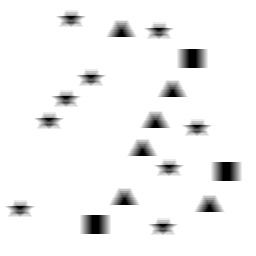
Squares: 3
Triangles: 6
Stars: 9
Total shapes: 18